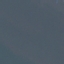
Land use / land cover class: SeaLake